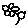
Label: flower